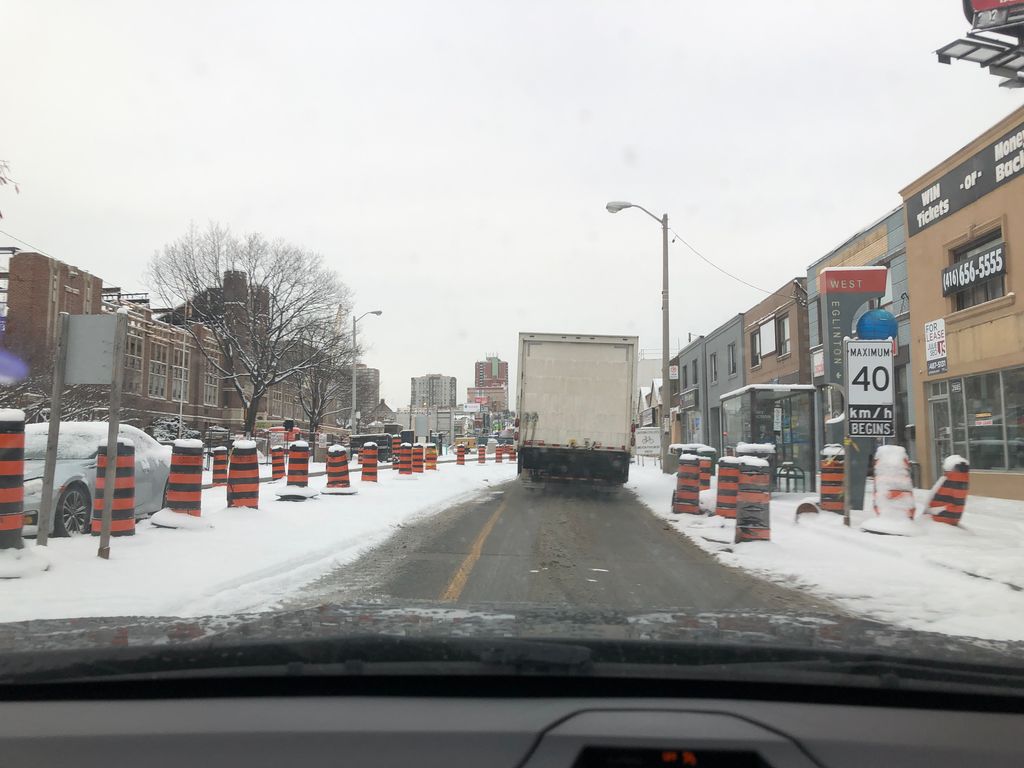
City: toronto